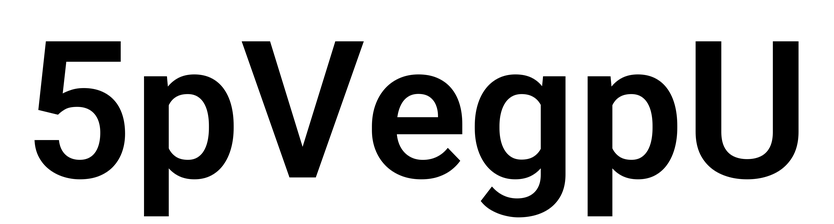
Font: Roboto_SemiBold